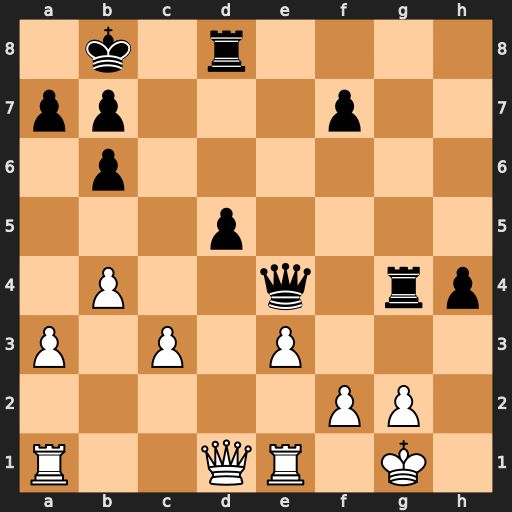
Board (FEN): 1k1r4/pp3p2/1p6/3p4/1P2q1rp/P1P1P3/5PP1/R2QR1K1
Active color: w
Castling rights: -
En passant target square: -
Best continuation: f3 Rxg2+ Kxg2